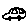
Label: car